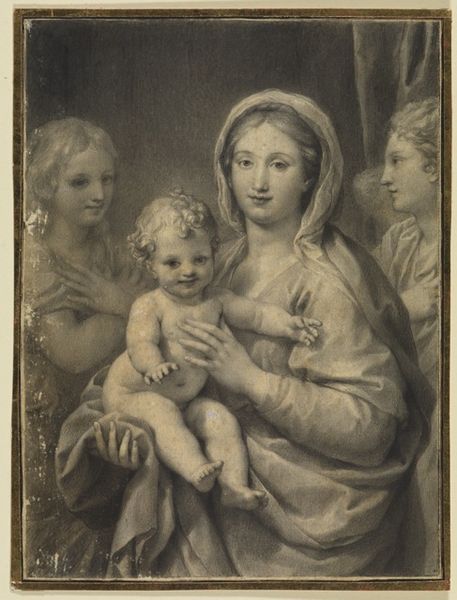
Titel: Madonna mit dem Kind und zwei Engel
Künstler: Anton Raphael Mengs
Standort: Karlsruhe
Institution: Staatliche Kunsthalle Karlsruhe
Schlagwörter: dunkel, gruppe, hand, nackt, umhang, weiß, frauen, mädchen, sitzen, braun, finger, frau, grau, haar, hell, kleid, mund, nase, profil, schwarz, stirn, zeichnung, blick, schleier, tuch, gesichter, arm, arme, augen, barock, falten, gesicht, rahmen, bild, hals, hände, portrait, porträt, vorhang, gewand, haare, mantel, drei, familie, kind, mutter, frontal, kinn, locken, mittelscheitel, potrait, kinder, engel, kopfbedeckung, lächeln, graphik, baby, grisaille, rand, figuren, schaden, dick, kopftuch, nabel, faltenwurf, holzrahmen, junge, bauchnabel, lächelnd, freude, knabe, mollig, druck, druckgraphik, schwarz-weiß, radierung, stich, bleistift, verschränkt, christus, jesus, kund, freundlich, goldrand, maria, madonna, baumwolle, sohn, gekreuzt, pummelig, präsentieren, säugling, riss, jesuskind, schäden, muttergottes, jesusknabe, bekleidet, prträt, stahlstich, frau frauen, lockem, ausgestreckte arme, vier figuren, kk, hell#, gekreuzte arme, madoona, cjhristus